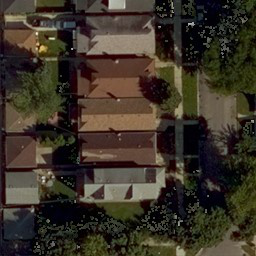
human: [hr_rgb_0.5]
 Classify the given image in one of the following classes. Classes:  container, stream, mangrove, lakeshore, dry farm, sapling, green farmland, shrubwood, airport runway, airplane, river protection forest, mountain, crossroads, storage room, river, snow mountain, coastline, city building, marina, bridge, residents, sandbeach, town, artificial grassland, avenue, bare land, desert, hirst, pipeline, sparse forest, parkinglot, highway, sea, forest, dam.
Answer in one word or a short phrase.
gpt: residents